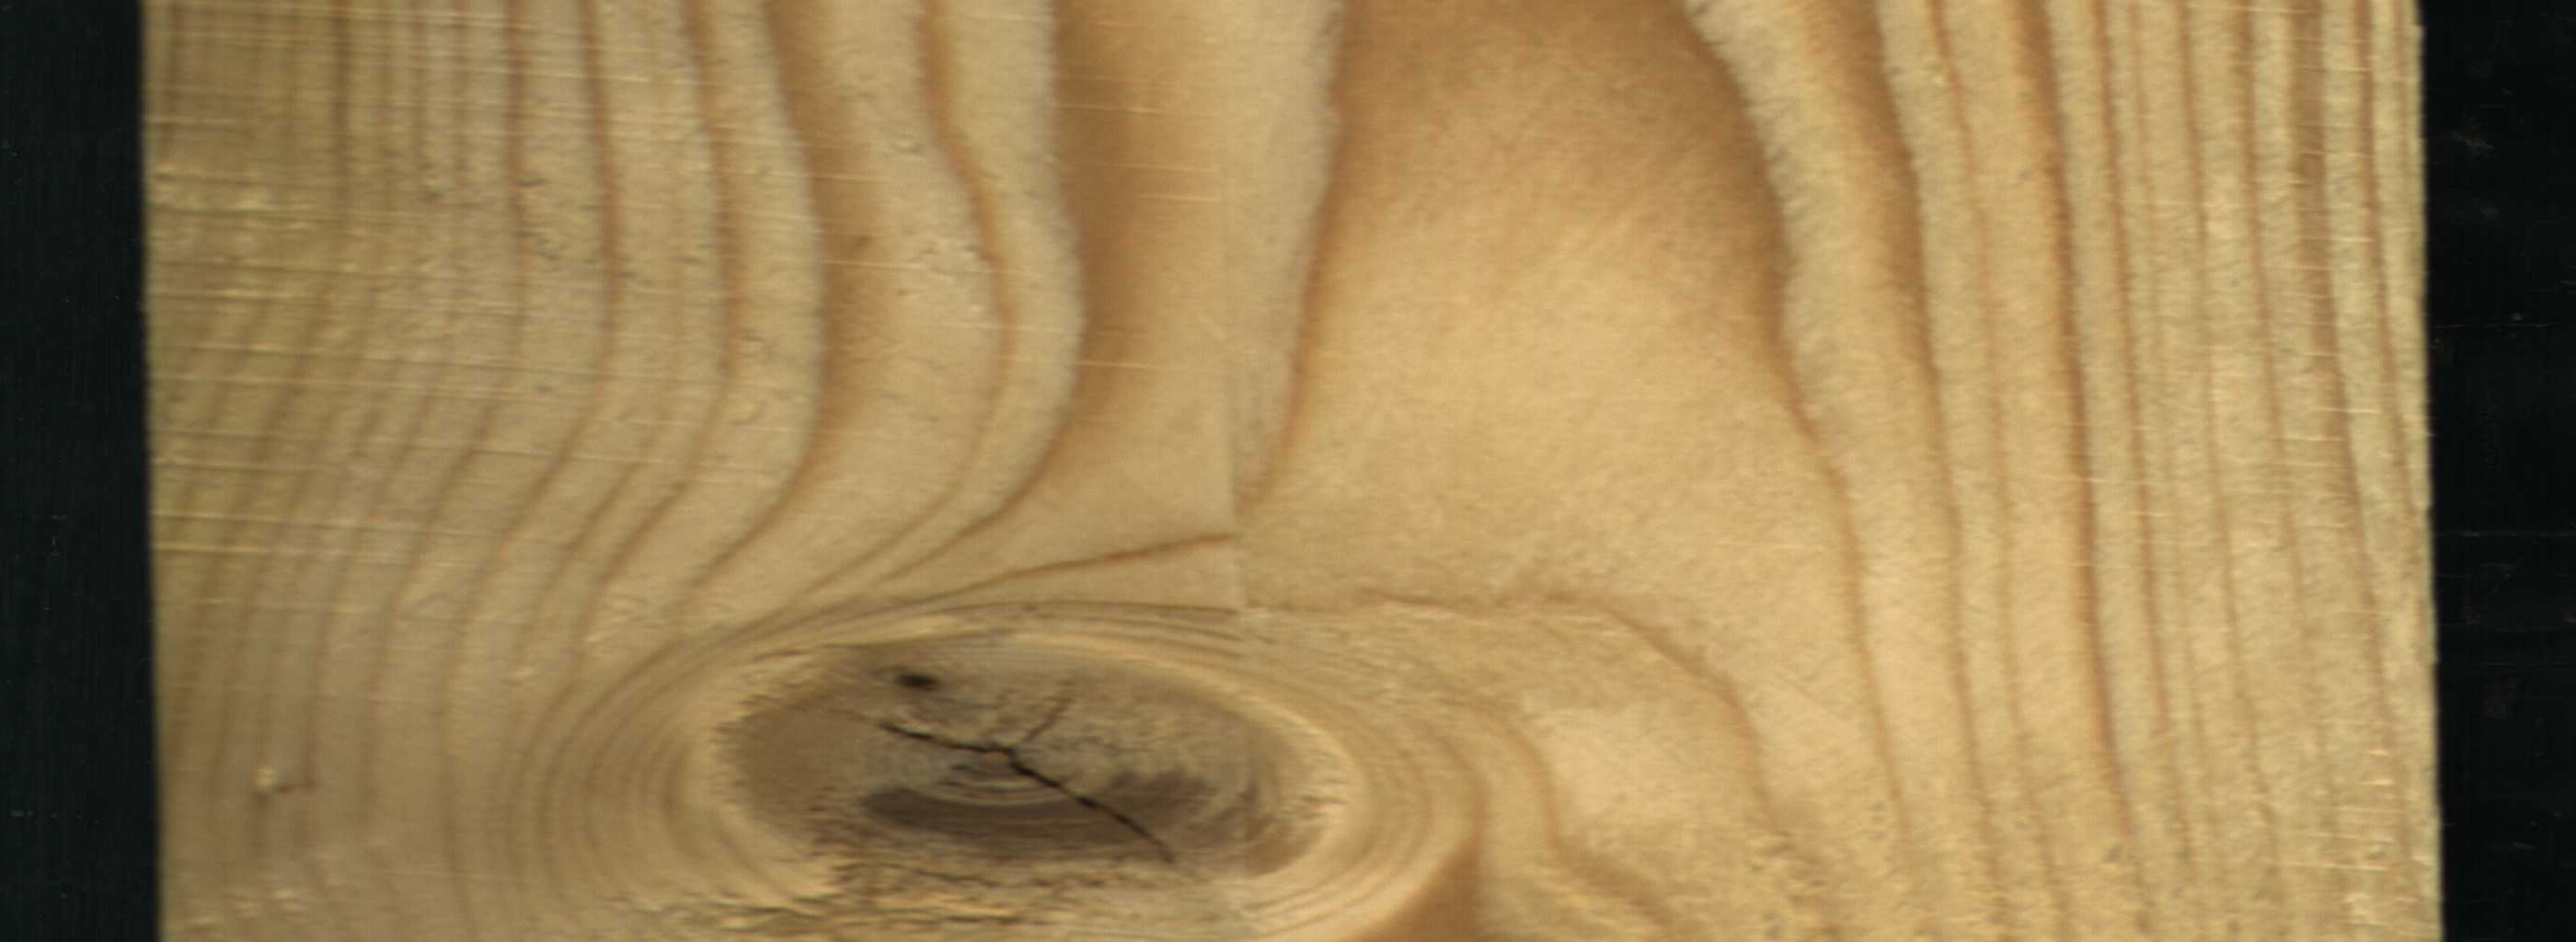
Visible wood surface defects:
knot_with_crack